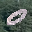
Label: 0